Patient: sex M, age 75
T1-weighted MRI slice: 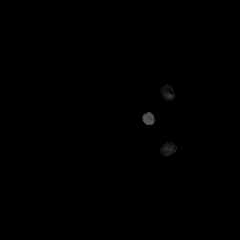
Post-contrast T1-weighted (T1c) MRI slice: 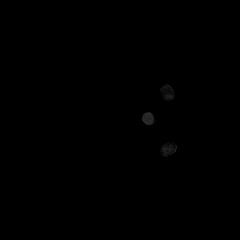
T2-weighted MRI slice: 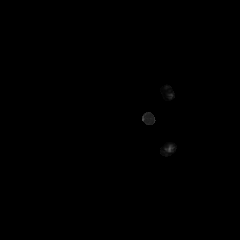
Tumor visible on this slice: no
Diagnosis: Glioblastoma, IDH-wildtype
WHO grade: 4